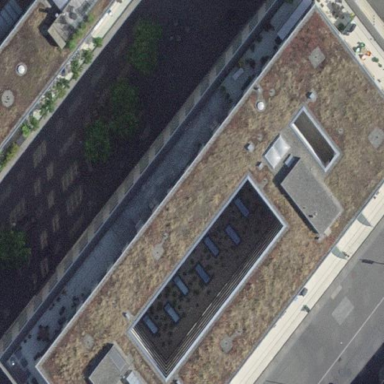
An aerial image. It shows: Office building.